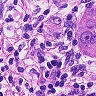
Metastatic tissue present: yes